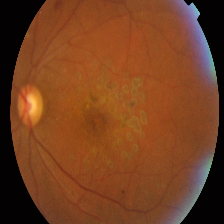
Diabetic retinopathy grade: Proliferative DR